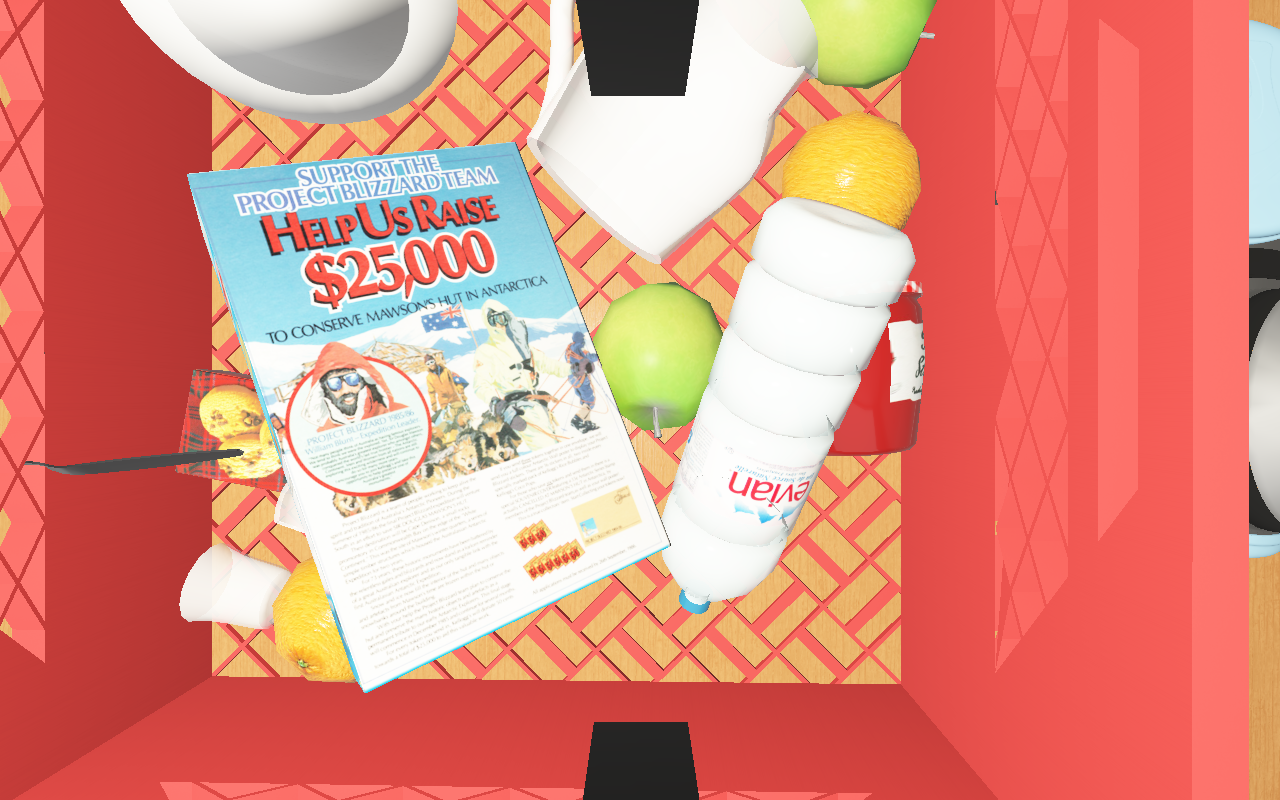
Objects in the scene:
water bottle
apple
apple
orange
glass
cereal box
cereal box